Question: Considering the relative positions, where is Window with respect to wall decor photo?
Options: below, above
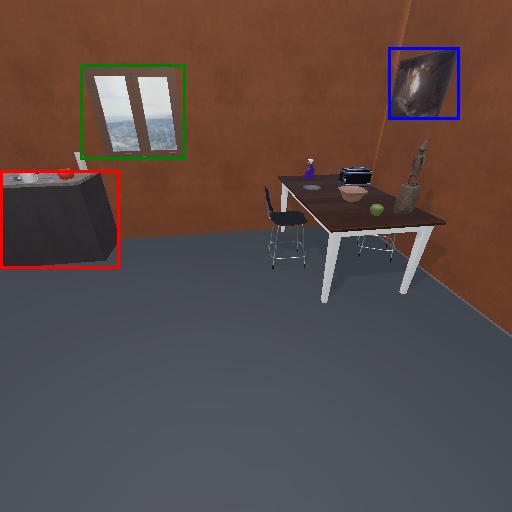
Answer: below